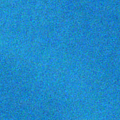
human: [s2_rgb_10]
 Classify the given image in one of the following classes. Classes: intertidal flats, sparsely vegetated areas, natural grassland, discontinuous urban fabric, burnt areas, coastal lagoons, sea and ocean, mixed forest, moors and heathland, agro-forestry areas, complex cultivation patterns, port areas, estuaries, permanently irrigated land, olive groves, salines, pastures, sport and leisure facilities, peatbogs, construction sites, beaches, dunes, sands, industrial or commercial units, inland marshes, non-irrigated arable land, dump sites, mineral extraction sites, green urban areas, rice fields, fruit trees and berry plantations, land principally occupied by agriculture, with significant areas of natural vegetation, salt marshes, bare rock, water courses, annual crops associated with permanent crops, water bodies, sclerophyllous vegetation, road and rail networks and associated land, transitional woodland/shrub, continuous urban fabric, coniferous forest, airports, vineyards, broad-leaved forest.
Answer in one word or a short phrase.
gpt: sea and ocean